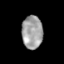
Tissue: skin
Cell type: Epithelial cells
Senescence score: 0.882
Nuclear area (px): 675
Mean DAPI intensity: 160.372